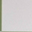
Piece: xx